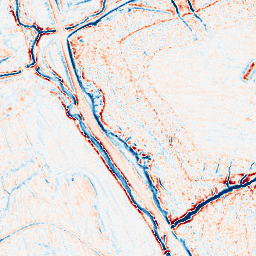
Category: edge_preserving
Decomposition family: bilateral
Decomposition parameters: d: 9
sigma_color: 50
sigma_space: 100
Upsampling method: cubic_catmull_rom
Upsampling parameters: scale: 8
Upsampling scale: 8